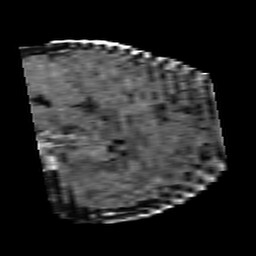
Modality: FLAIR
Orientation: sagittal
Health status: ill
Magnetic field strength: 3 T